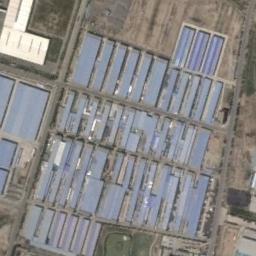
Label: industrial_area